Question: I am new to animations in android so please don't mark me negative. I am trying to animate positon of a button using translate animation.
When user click the button, the button should first move towards extreme right of the display such that it is no longer visible. It should then come back to its original position from the left of the display.

When user clicks the button, the button first comes from the left of display and then accelerate towards the right of the display.
'''
<?xml version="1.0" encoding="utf-8"?>
<set xmlns:android="http://schemas.android.com/apk/res/android"
android:fillAfter="true" >
<translate
android:duration="200"
android:fromXDelta="0%p"
android:fillAfter="true"
android:interpolator="@android:anim/accelerate_interpolator"
android:toXDelta="100%p" />
<translate
android:fromXDelta="-100%p"
android:duration="200"
android:fillAfter="true"
android:interpolator="@android:anim/decelerate_interpolator"
android:startOffset="200"
android:toXDelta="0%p" />
</set>
'''
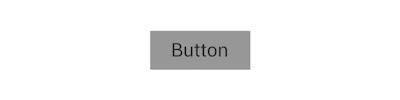
Answer: Dude try this code it think it will fix your issue:
'''
<translate
android:duration="200"
android:fromXDelta="0%p"
android:fillAfter="true"
android:interpolator="@android:anim/accelerate_interpolator"
android:toXDelta="100%p" />
<translate
android:fromXDelta="100%p"
android:duration="1"
android:fillAfter="true"
android:interpolator="@android:anim/decelerate_interpolator"
android:startOffset="200"
android:toXDelta="-100%p" />
<translate
android:fromXDelta="-100%p"
android:duration="200"
android:fillAfter="true"
android:interpolator="@android:anim/decelerate_interpolator"
android:startOffset="210"
android:toXDelta="0%p" />
'''
Just remember the first translation will take your button to the right , so that mean the current button position is situated there (100%p) base on your animation set, so you need to find a way to set it quickly to the position you want it to start next, hence the translate i added in the middle.
Hope it will help